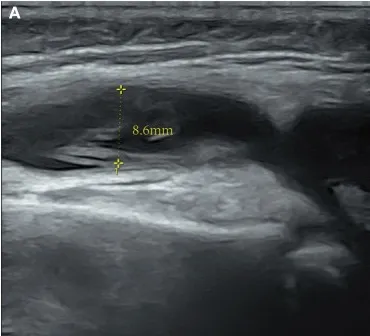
(A) Ultrasound of the right knee. An anechoic zone with an anteroposterior diameter of 8.6 mm is seen in the suprapatellar capsule of the joint suggesting effusion in the suprapatellar bursa.
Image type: radiology (ultrasound)